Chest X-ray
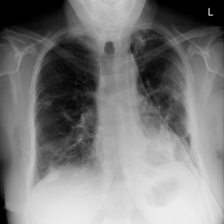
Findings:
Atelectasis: negative
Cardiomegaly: negative
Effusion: negative
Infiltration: negative
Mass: negative
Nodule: positive
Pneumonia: negative
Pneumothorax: positive
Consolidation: negative
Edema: negative
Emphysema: negative
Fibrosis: negative
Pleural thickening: negative
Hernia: negative